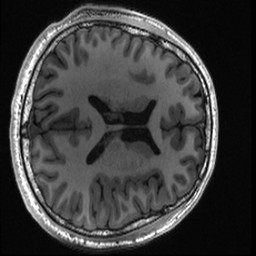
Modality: T1w
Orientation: axial
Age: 23
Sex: male